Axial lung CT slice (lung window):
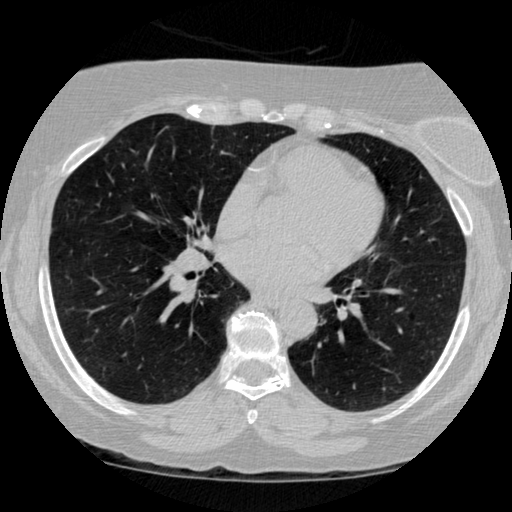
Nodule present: no